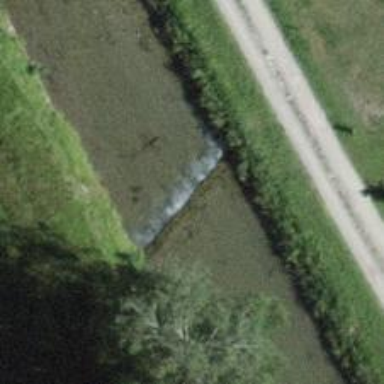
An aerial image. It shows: Weir in waterway.